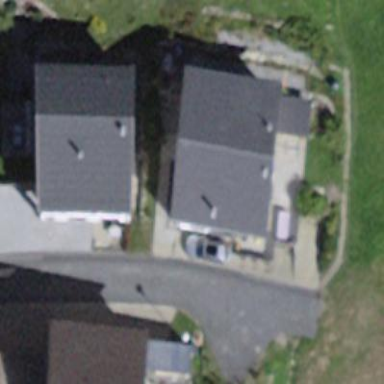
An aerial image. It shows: Building with gabled roof oriented across.